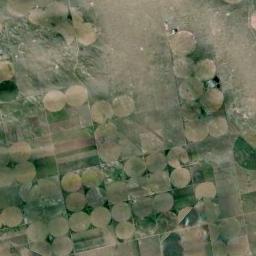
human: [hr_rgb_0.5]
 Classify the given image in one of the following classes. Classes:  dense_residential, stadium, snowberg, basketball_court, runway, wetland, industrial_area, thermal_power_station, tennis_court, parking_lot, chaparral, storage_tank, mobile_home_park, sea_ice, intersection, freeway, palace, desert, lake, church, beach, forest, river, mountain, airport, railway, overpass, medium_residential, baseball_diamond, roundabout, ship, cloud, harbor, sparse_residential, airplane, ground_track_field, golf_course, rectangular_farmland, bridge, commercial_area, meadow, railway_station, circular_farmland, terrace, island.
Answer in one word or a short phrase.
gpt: circular_farmland